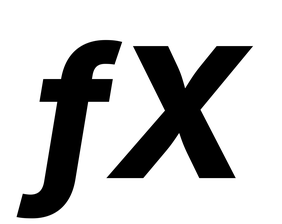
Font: Inter-Italic_ExtraBold_Italic